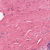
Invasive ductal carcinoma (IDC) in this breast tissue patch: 0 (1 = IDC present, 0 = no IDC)